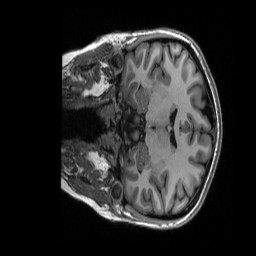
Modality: T1w
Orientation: coronal
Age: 28
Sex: female
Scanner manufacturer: siemens
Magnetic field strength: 3 T
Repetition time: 2.53 s
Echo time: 0.0033 s